Interaction volume radius: 10 \u00c5
Interaction volume height: 15 \u00c5
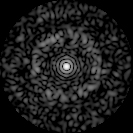
Disorder parameter: 0.8087